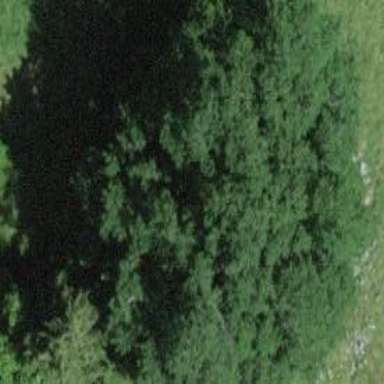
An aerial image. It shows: Landmark tree with broadleaved deciduous leaves.